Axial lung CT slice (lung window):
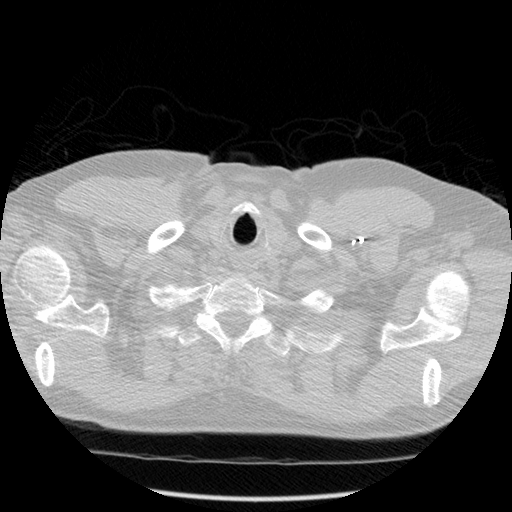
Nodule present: no